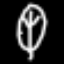
Label: leaf